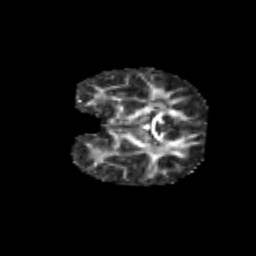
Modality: FA
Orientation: coronal
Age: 6
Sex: male
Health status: healthy